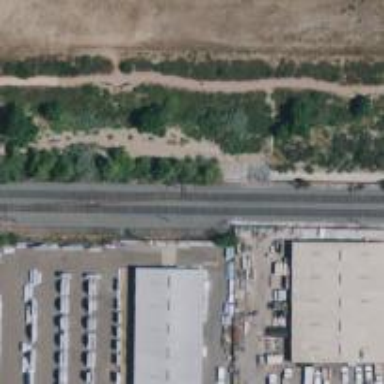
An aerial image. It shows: Light rail electrified with contact line.